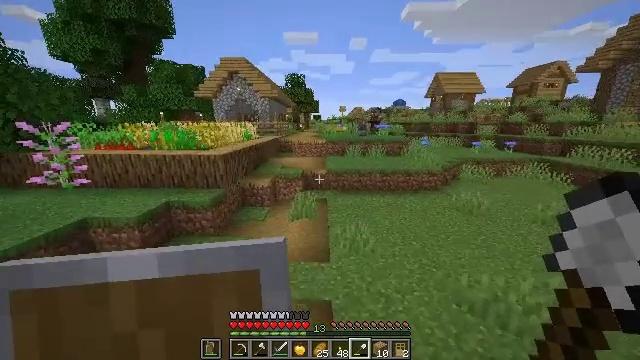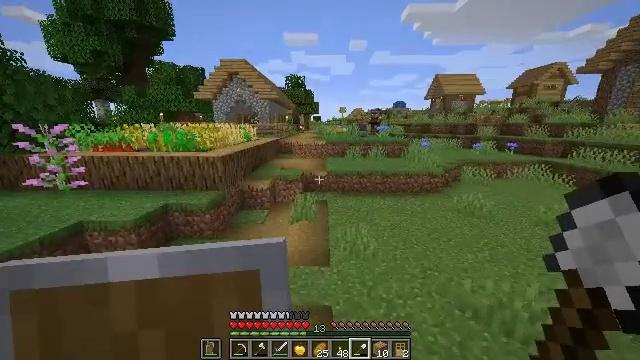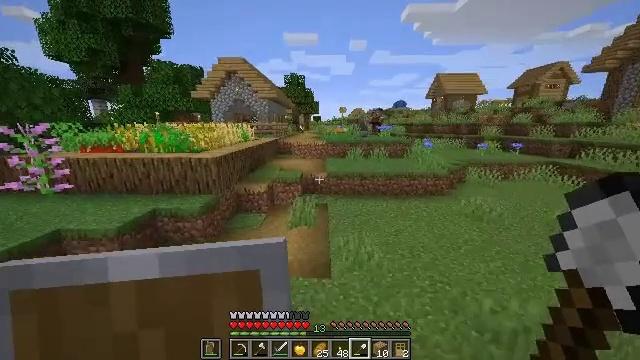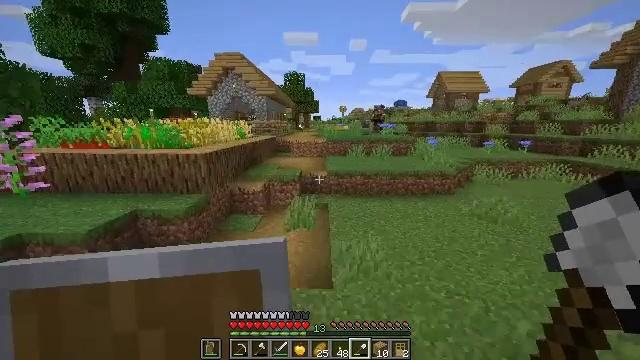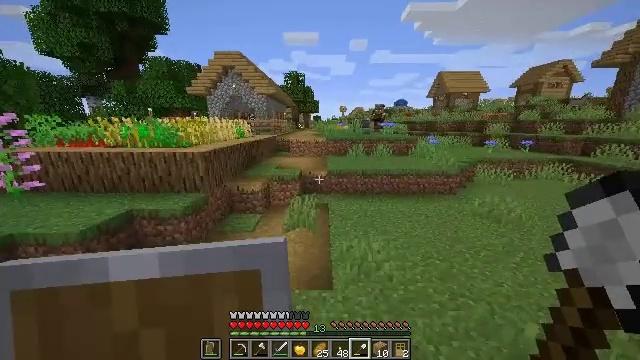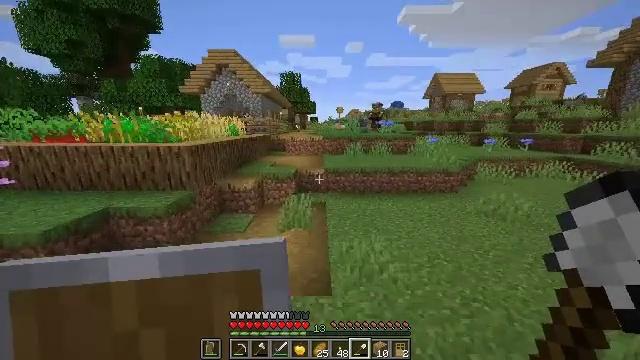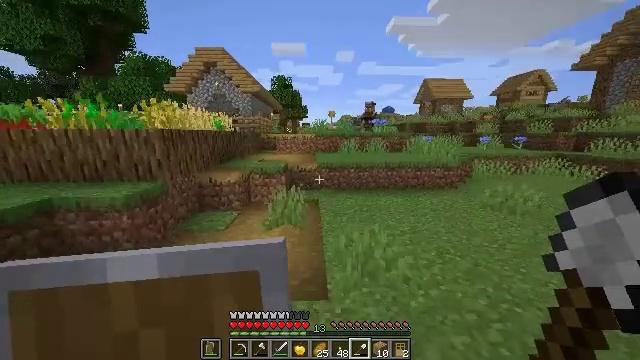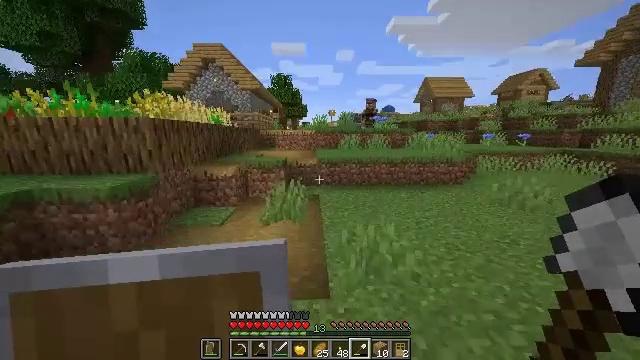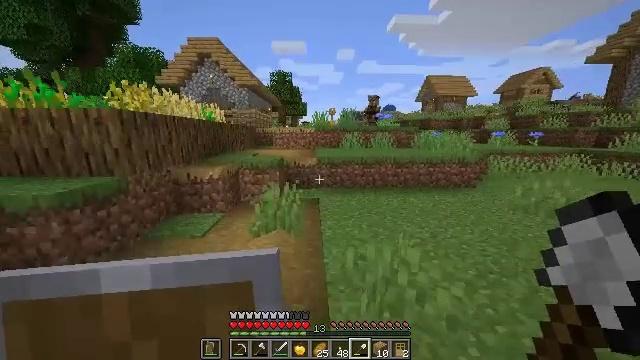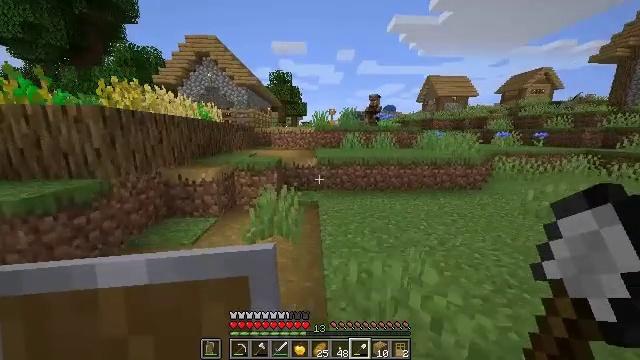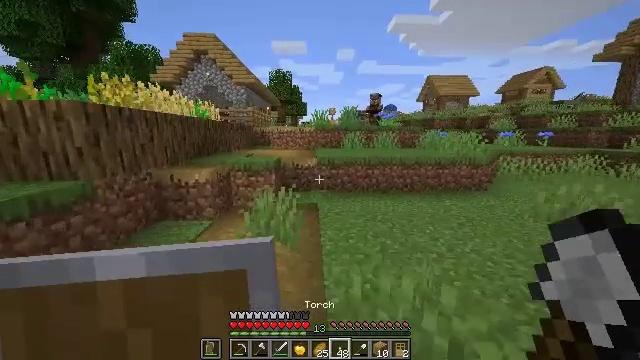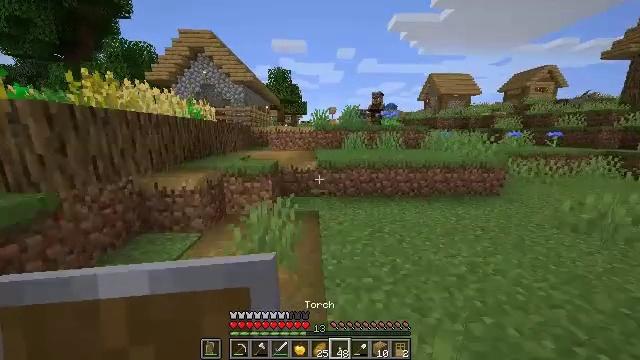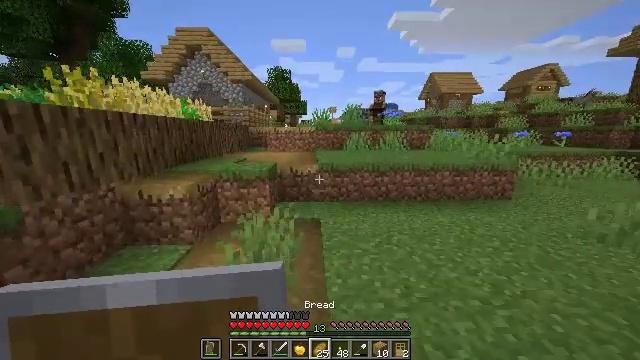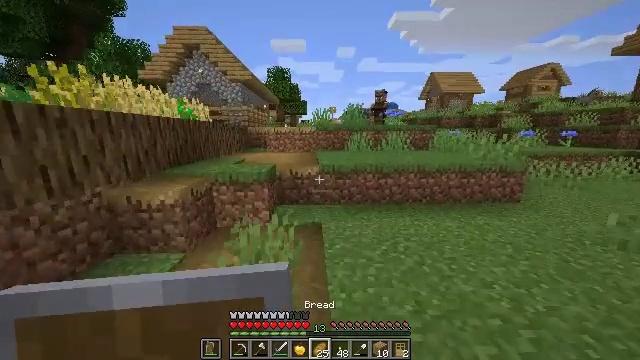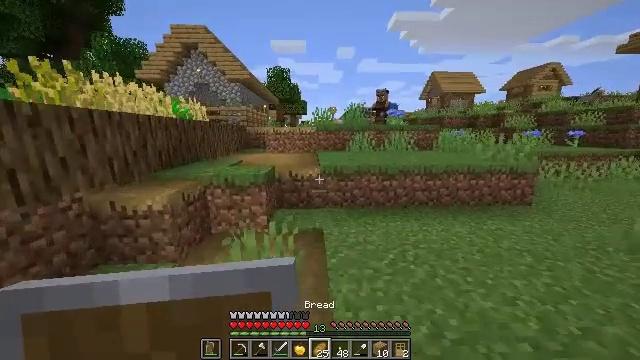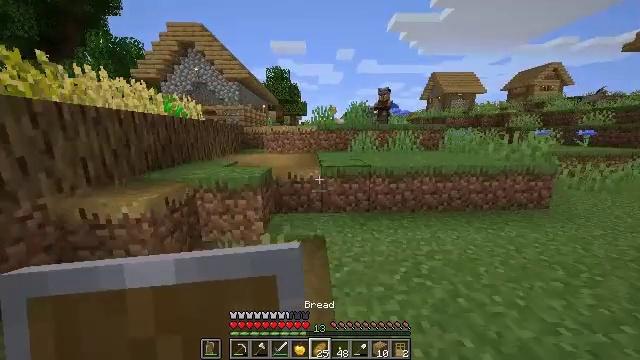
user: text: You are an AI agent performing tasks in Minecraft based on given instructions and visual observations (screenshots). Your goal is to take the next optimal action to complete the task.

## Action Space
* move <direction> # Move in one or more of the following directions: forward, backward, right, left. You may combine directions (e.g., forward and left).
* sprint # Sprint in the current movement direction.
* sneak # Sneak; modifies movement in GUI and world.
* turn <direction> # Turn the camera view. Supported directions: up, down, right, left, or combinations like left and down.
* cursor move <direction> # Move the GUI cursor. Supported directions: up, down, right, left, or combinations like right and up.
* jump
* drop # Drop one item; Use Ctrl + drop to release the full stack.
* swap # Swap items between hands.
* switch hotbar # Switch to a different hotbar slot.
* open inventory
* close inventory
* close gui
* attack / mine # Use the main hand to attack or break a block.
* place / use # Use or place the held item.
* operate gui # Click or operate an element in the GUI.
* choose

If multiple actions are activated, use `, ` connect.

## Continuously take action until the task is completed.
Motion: motion action
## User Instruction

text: Collect the blast furnace by mining it.
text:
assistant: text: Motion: move forward, jump
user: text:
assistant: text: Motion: move forward
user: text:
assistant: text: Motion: move forward
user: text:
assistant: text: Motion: move forward
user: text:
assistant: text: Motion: move forward
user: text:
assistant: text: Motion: move forward, turn right and up
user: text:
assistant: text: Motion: move forward
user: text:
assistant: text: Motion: move forward
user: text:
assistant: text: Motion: move forward
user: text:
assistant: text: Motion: move forward
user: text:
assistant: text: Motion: move forward
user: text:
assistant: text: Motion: move forward
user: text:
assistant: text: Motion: move forward
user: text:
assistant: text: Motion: move forward
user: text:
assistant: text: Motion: move forward
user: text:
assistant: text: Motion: move forward, turn right
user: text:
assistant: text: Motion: move forward, turn right
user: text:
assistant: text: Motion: move forward
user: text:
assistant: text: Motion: move forward
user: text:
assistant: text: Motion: move forward
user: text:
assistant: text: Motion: move forward
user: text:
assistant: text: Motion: move forward
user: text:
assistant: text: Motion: move forward
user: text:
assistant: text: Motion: move forward
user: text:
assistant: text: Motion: move forward, jump
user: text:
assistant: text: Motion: move forward, jump
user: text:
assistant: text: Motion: move forward, jump
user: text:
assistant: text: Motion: move forward, jump
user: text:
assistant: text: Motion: move forward, jump
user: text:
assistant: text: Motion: move forward, jump